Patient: sex F, age 77
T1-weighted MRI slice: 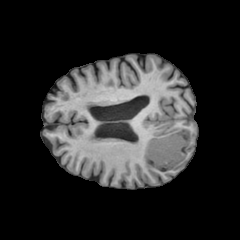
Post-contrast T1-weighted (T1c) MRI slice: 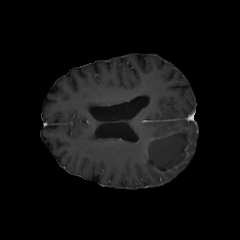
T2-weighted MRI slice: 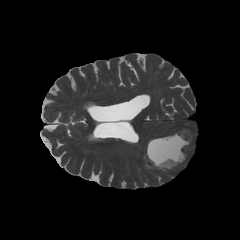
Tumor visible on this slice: yes
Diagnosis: Glioblastoma, IDH-wildtype
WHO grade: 4